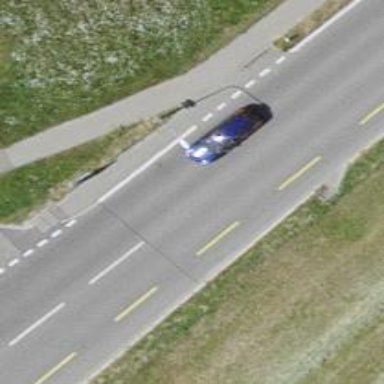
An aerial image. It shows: Secondary road with asphalt surface. There is separate sidewalk and cycle lane on the left side.